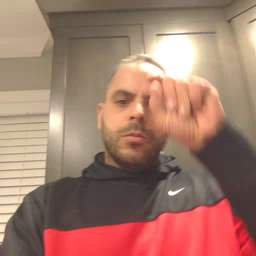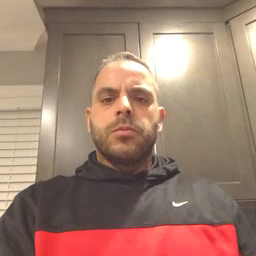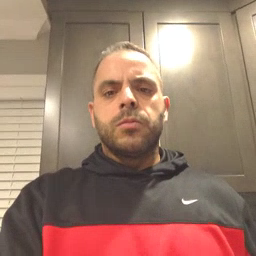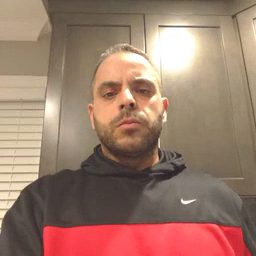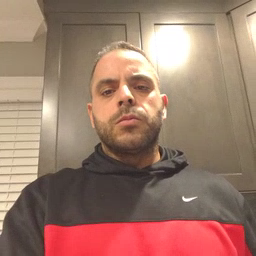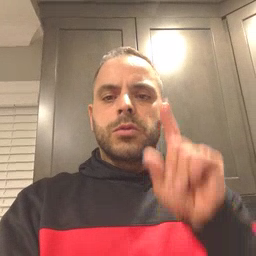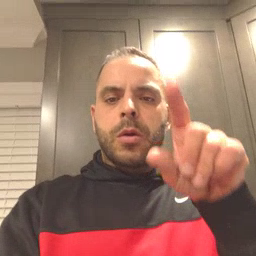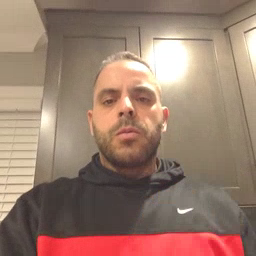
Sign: go